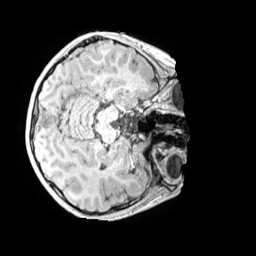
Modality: MP2RAGE
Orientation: axial
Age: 11
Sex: male
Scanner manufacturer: siemens
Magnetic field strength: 3 T
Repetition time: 4 s
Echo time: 0.00299 s